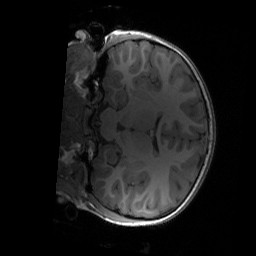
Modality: T1w
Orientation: coronal
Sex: male
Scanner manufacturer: siemens
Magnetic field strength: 3 T
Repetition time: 1.9 s
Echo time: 0.00243 s